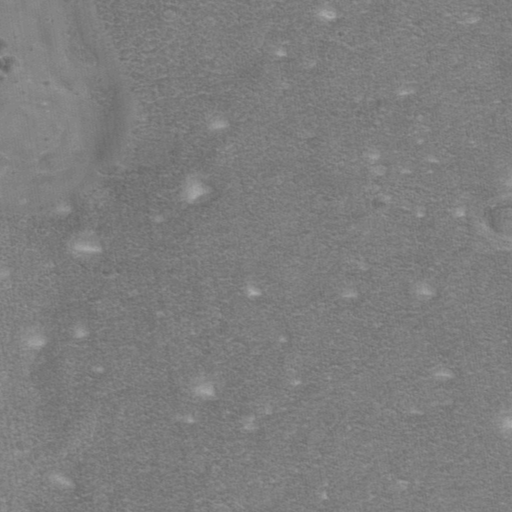
Classes present: Background, Cone